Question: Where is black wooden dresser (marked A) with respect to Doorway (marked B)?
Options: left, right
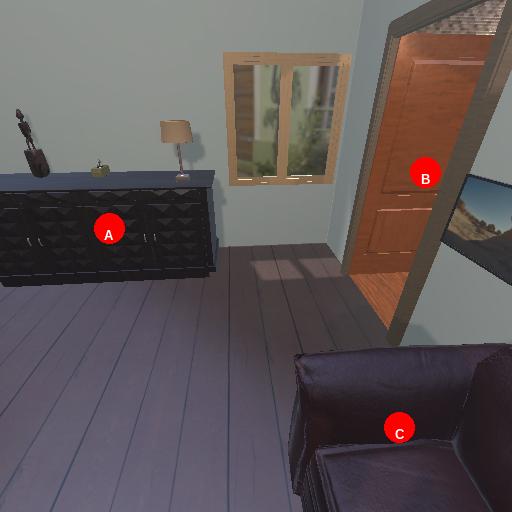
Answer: left